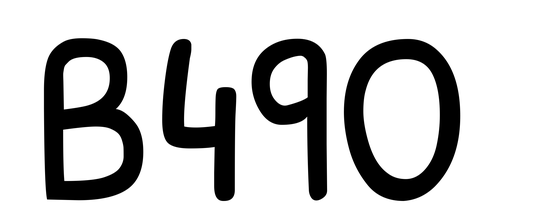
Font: PatrickHand-Regular